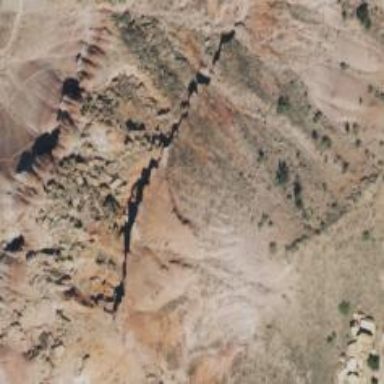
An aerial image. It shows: Natural cliff.